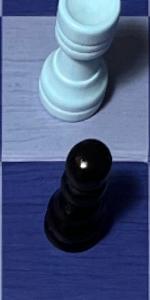
Label: Pawn_Black